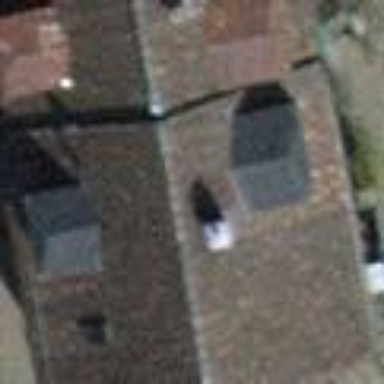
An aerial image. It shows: Semidetached house with gabled roof.